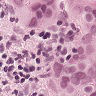
Metastatic tissue present: yes